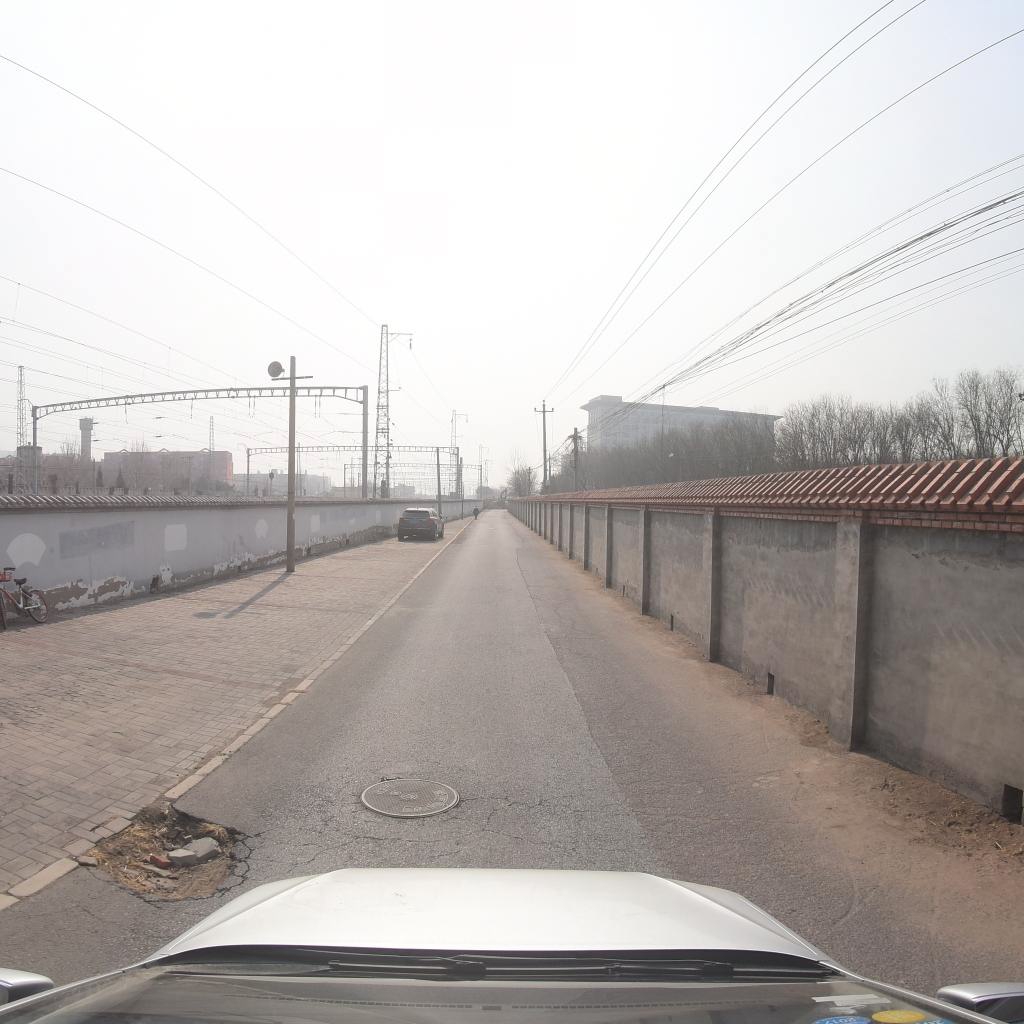
Region: Fengtai
Road damage annotations: longitudinal crack, pothole, manhole cover, alligator crack